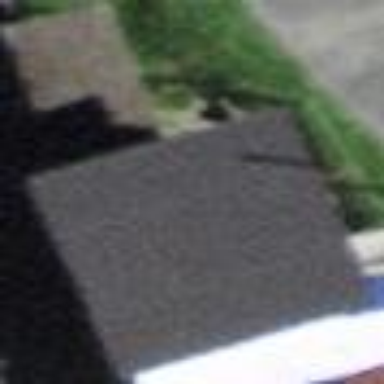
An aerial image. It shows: View of roof of building.